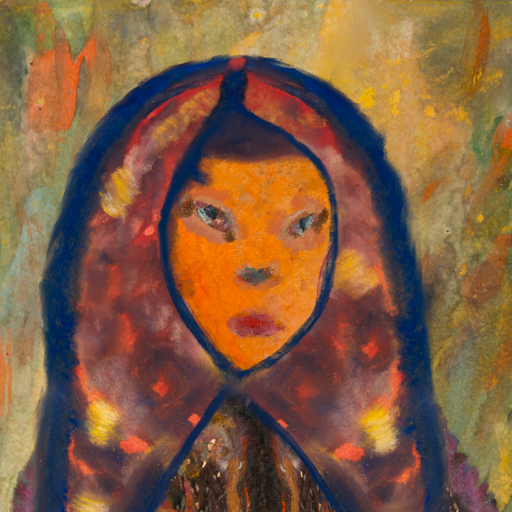
Background: Comrade, Head And Neck Front: Hypocrite, Face Front: Boggyland, Bust: Gypsy_Queen, Hair Front: Blank, Head Accessory: Mother_And_Son_Mother_Scarf, Second Necklace: Blank, Necklace: Blank, Baby: Blank